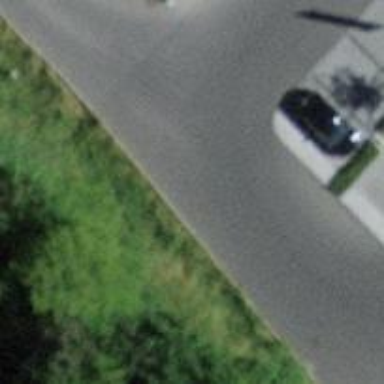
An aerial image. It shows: Road serving as parking aisle.